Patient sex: M
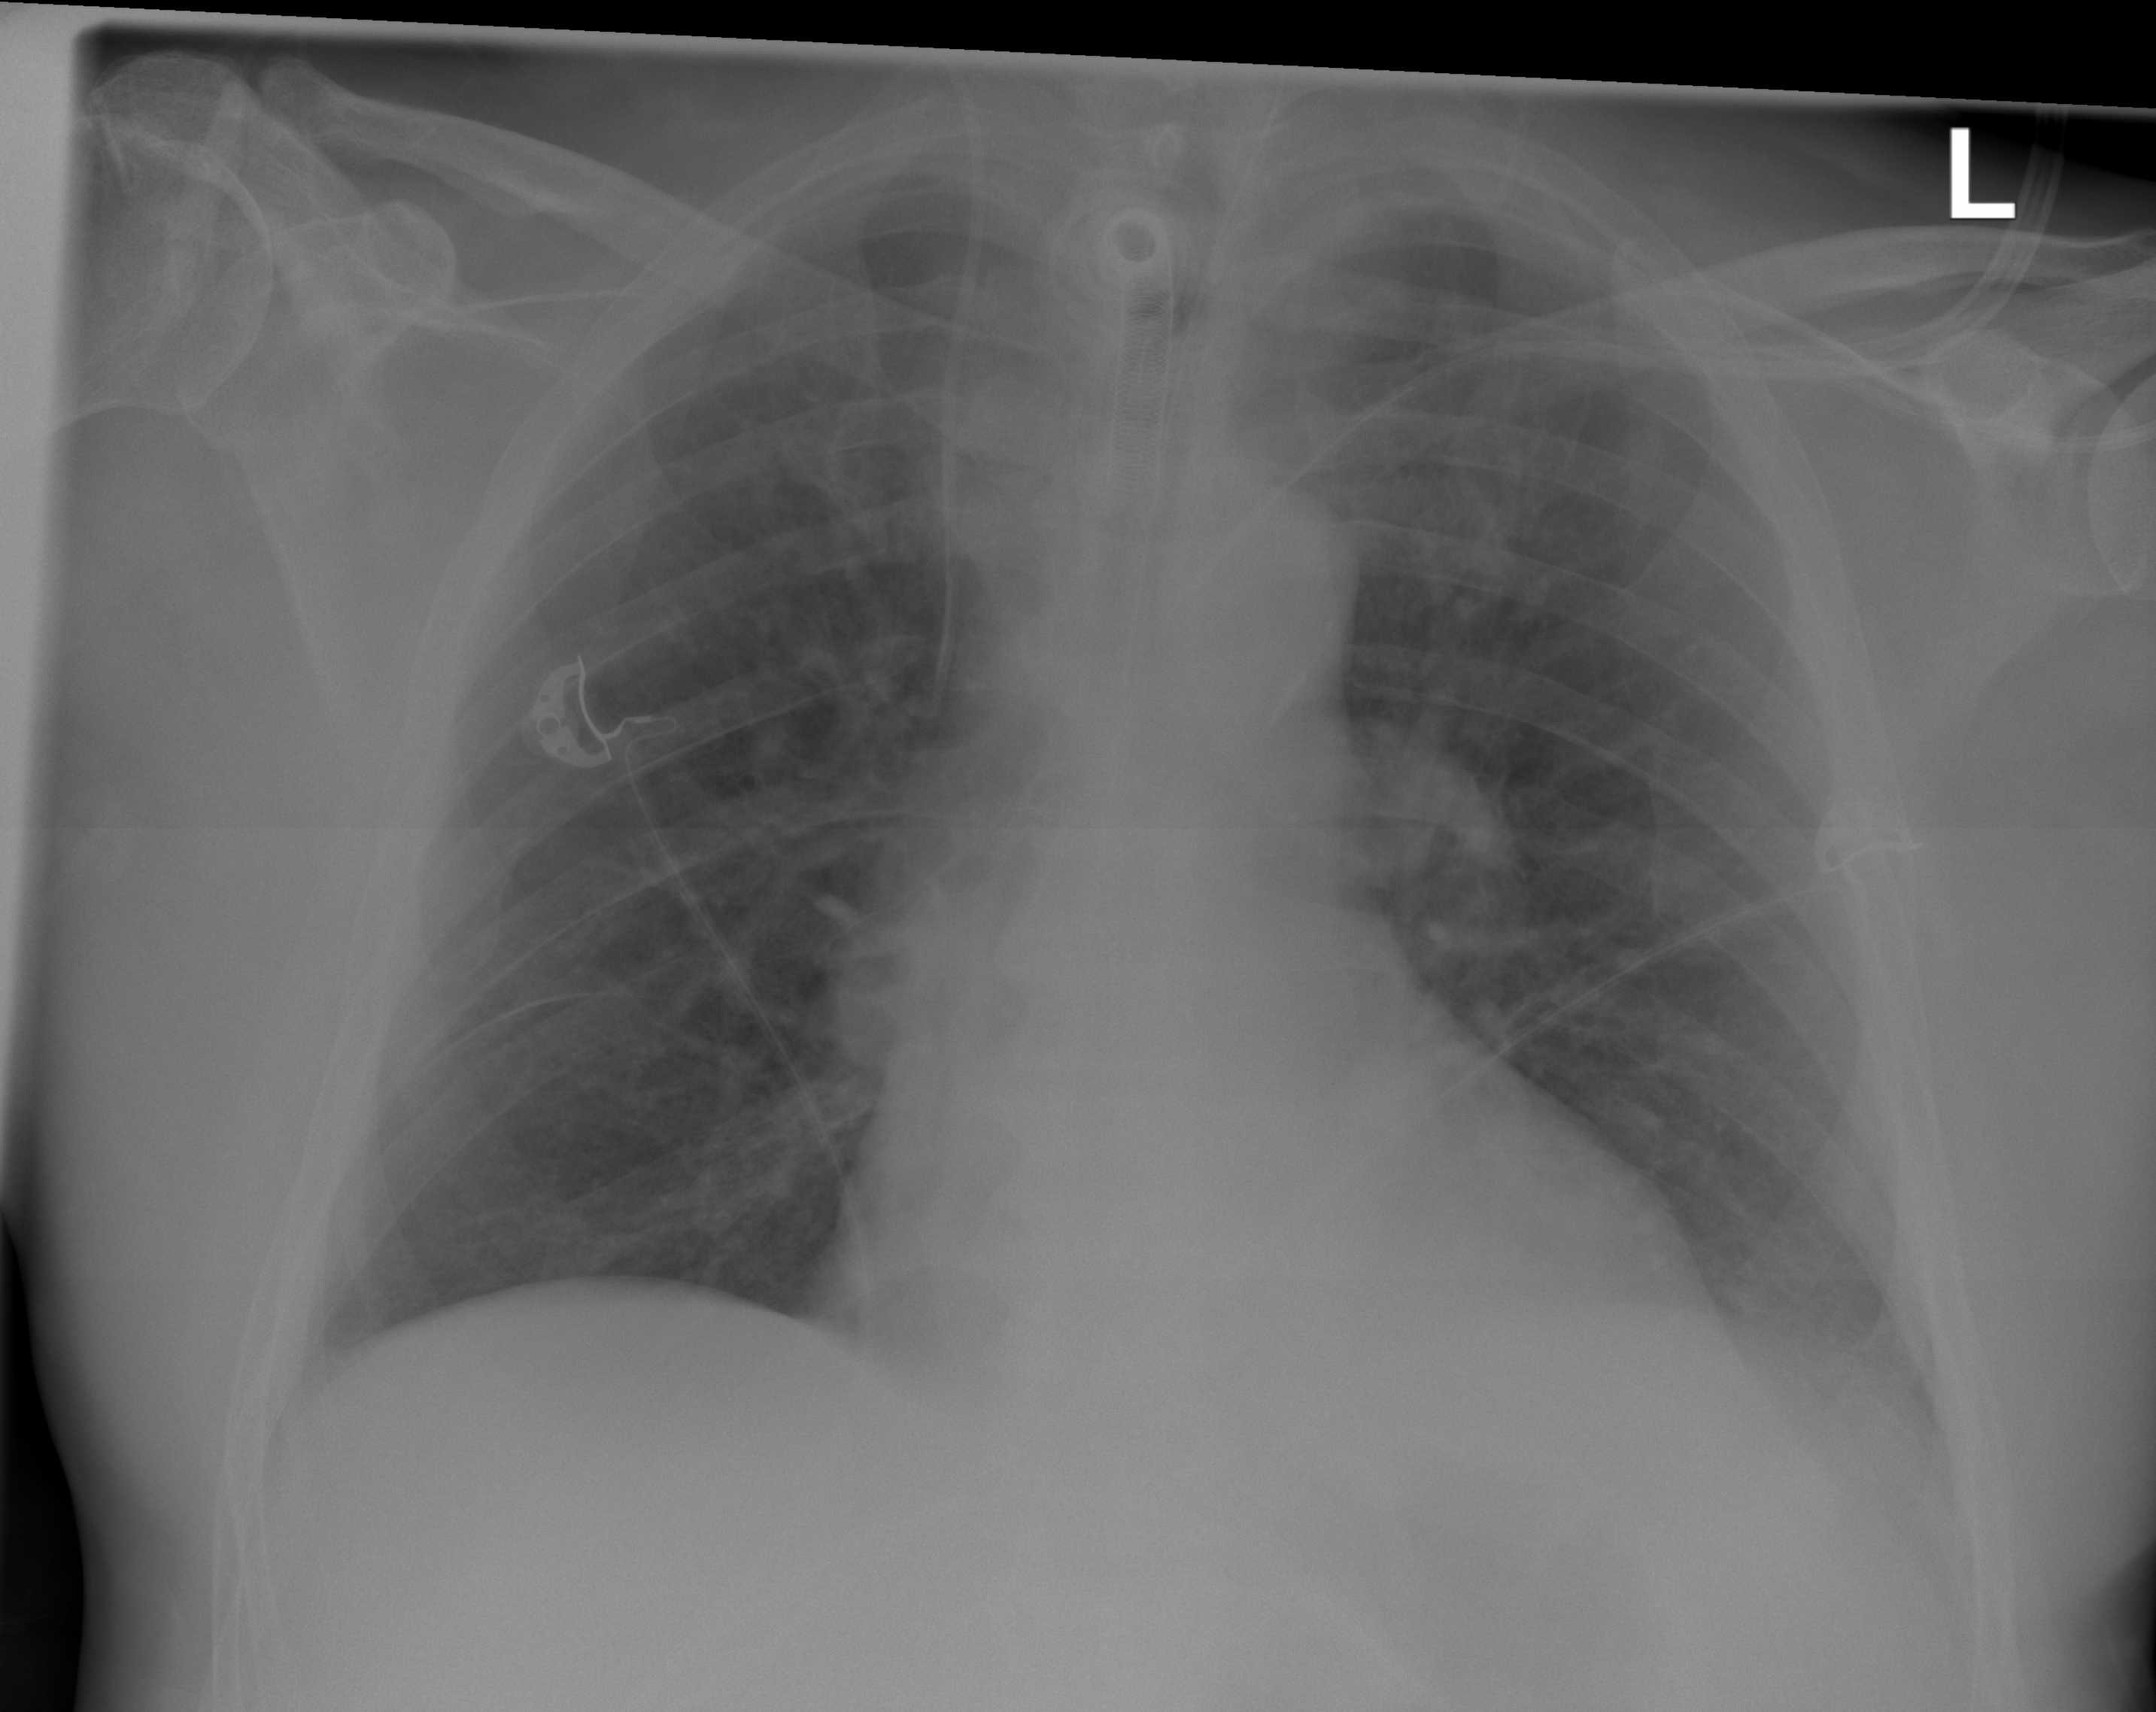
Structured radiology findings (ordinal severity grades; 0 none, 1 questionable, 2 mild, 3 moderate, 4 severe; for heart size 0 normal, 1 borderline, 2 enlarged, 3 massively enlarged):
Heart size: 0
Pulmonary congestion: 0
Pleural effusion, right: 2
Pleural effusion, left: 2
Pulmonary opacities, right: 0
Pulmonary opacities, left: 0
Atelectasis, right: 2
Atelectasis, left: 0